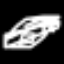
Label: octagon